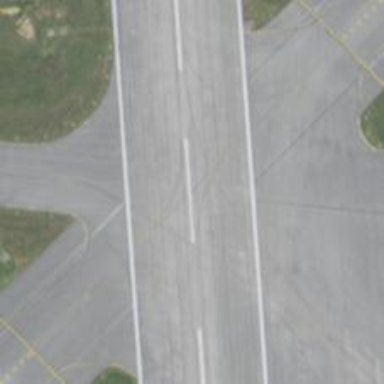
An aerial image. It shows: Image of taxiway at airport.